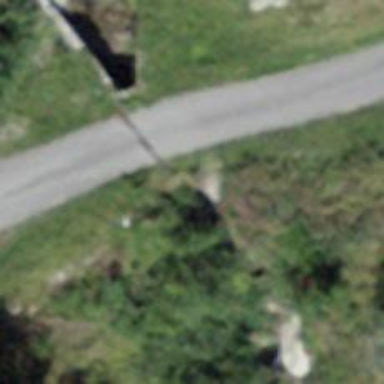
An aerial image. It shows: Culvert tunnel.